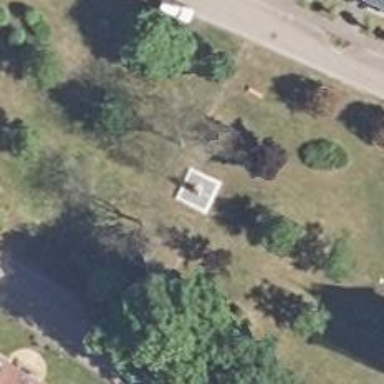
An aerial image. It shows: Memorial site with historic significance.